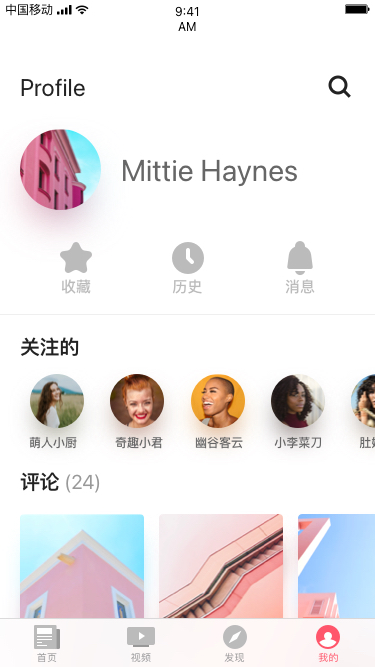
Text in this UI design:
Mittie Haynes
收藏
历史
消息
关注的
萌人小厨
奇趣小君
幽谷客云
小李菜刀
肚娘娘
评论 (24)
Profile